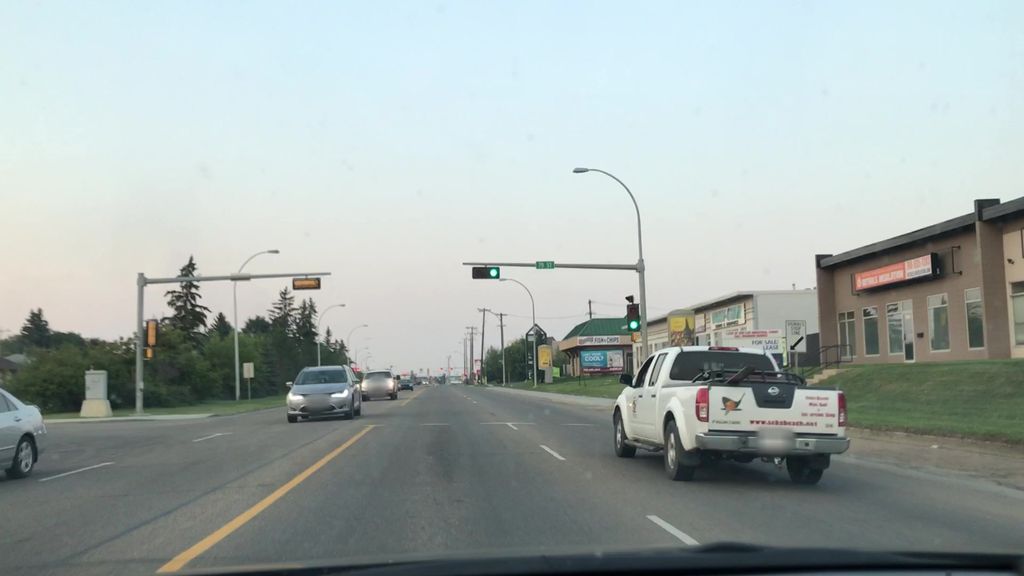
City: edmonton